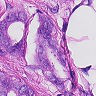
Metastatic tissue present: yes